Lunar surface albedo tile
Center latitude: 14.444
Center longitude: 34.506
Resolution (meters per pixel, mean): 152.64
Tile area (km^2): 23962.36
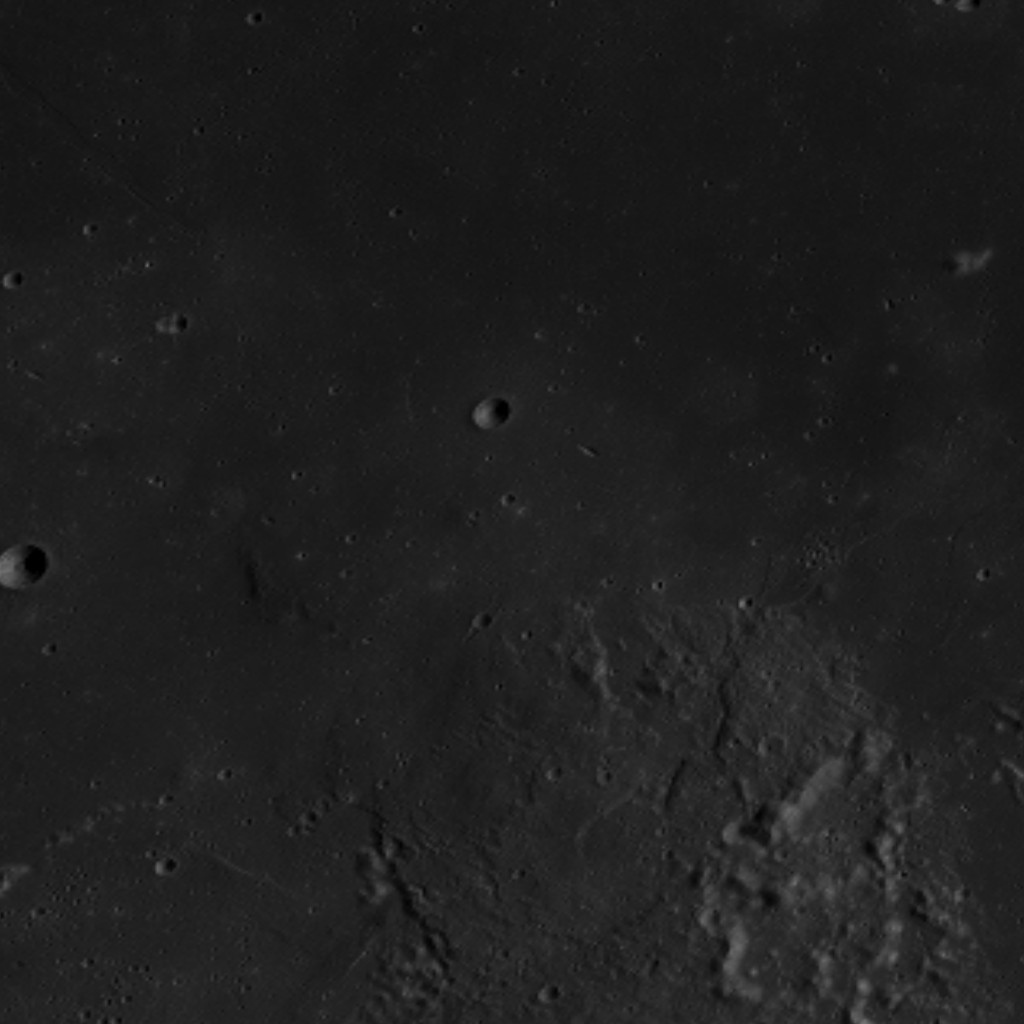